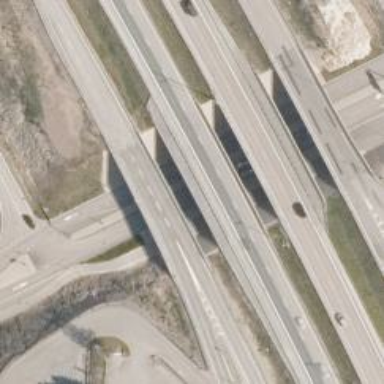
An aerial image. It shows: Motorway bridge with asphalt surface.